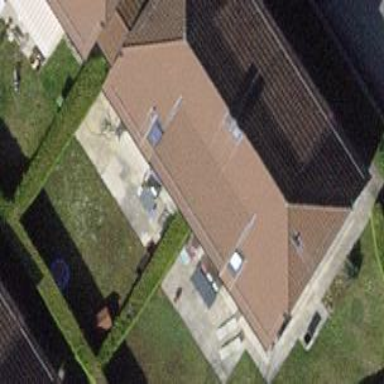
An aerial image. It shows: Half-hipped roof on semi-detached house.